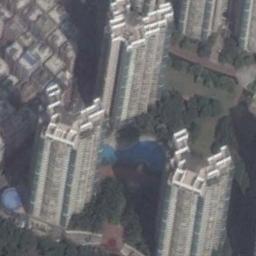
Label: commercial_area